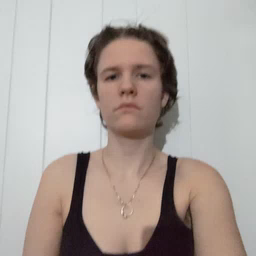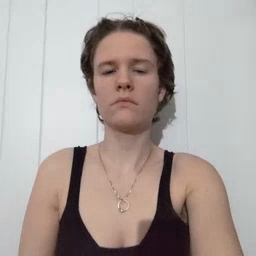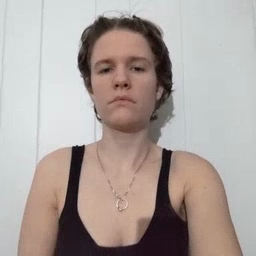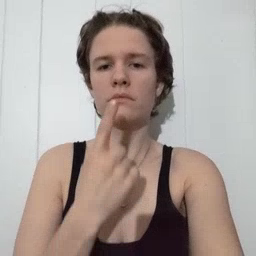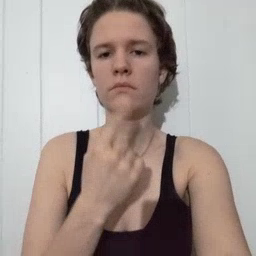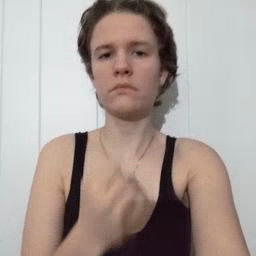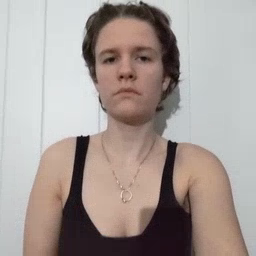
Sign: red